Field crop: tomato
Growth stage: 2
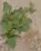
Species: solanum